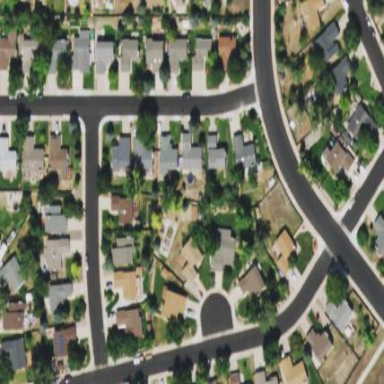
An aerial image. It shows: Residential area consisting of single-family homes.